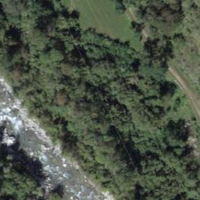
EUNIS habitat code: 41
Species observed at this site:
Cardamine heptaphylla